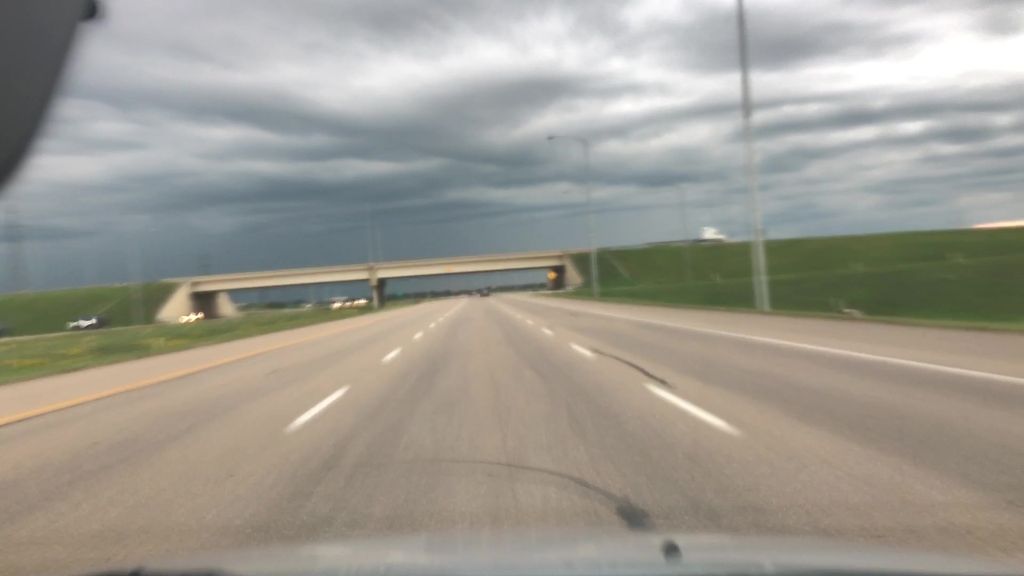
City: edmonton